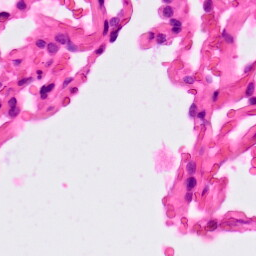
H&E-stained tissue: Lung